Field crop: maize
Growth stage: 2
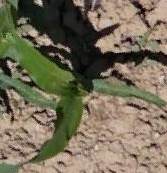
Species: maize